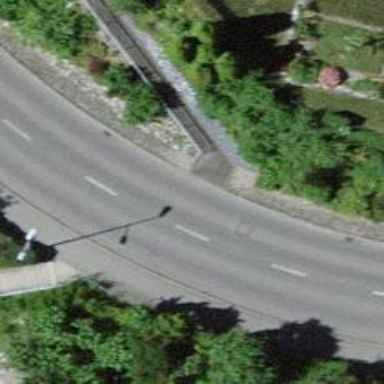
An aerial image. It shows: Kerb serving as barrier.